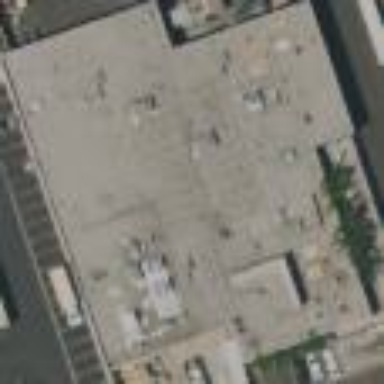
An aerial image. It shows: Industrial building.